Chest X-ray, PA view. Patient: 50 years old, sex F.
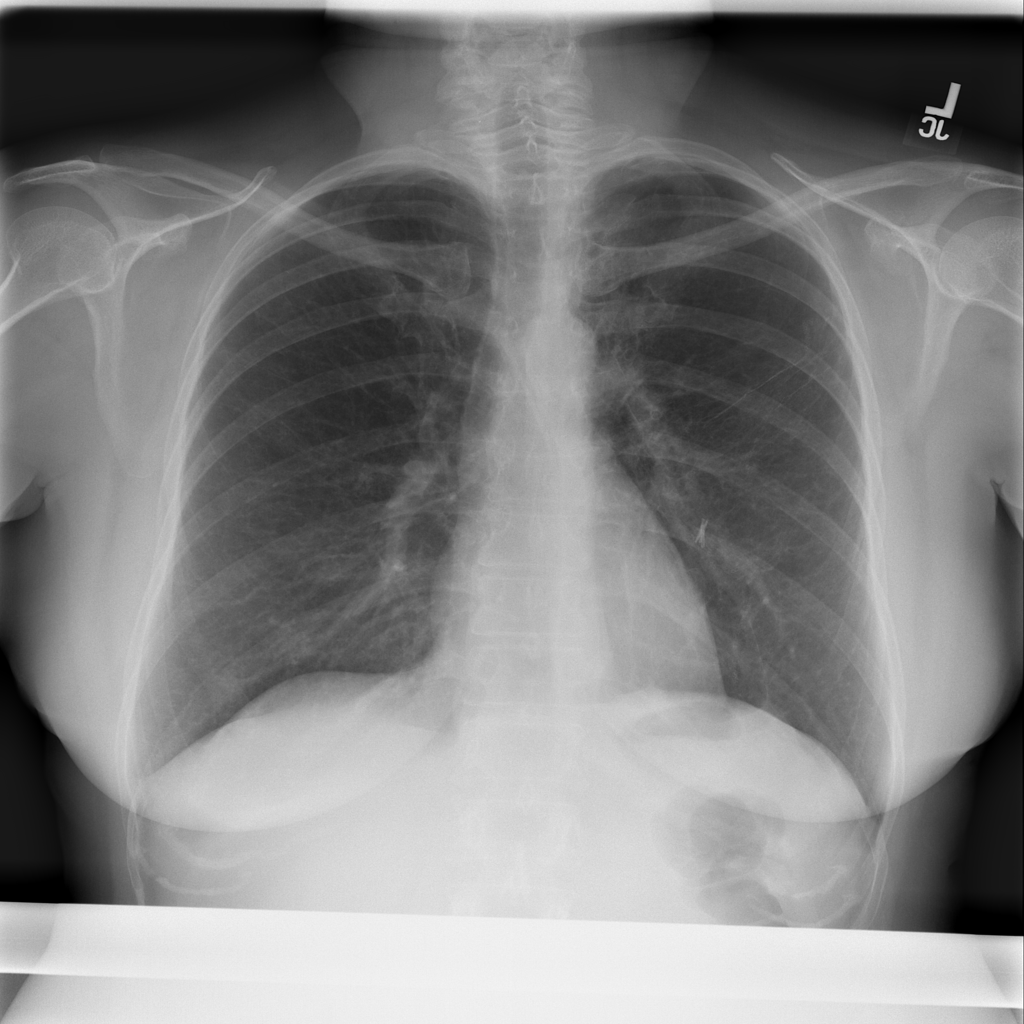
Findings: No Finding